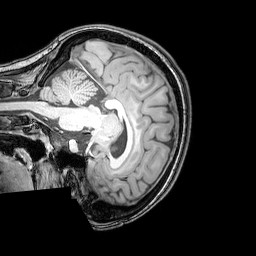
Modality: T1w
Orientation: sagittal
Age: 20
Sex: female
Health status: healthy
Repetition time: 0.081 s
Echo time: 0.037 s